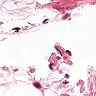
Metastatic tissue present: no